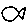
Label: fish